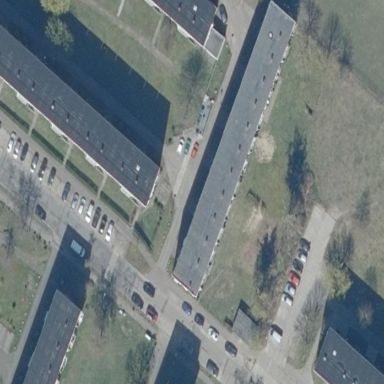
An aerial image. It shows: Building with apartments and flat roof.